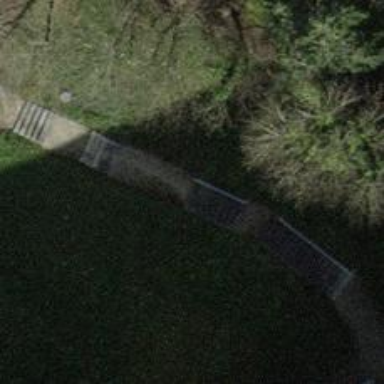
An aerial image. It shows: Unpaved footway.